Question: Android TextView would not show correctly in HTC NEW ONE as following:
The right word were truncated ( only in HTC NEW ONE )

My xml code as following:
'''
<?xml version="1.0" encoding="utf-8"?>
<RelativeLayout xmlns:android="http://schemas.android.com/apk/res/android"
android:layout_width="fill_parent" android:layout_height="wrap_content"
android:paddingLeft="5dp" android:paddingRight="5dp" android:paddingTop="3dp"
android:paddingBottom="3dp"
android:background="@layout/date_bar">
<RelativeLayout android:layout_width="fill_parent"
android:layout_height="wrap_content" android:paddingLeft="5dp"
android:paddingRight="5dp" android:paddingTop="4dp" android:paddingBottom="5dp"
android:background="@layout/round_corner">
<ImageView android:id="@+id/left_arrow" android:visibility="gone"
android:scaleType="fitCenter" android:layout_height="wrap_content"
android:layout_width="14dp" android:src="@drawable/arrowleft"
android:layout_alignParentLeft="true" android:layout_centerVertical="true"
android:paddingRight="3dp" />
<ImageView android:id="@+id/right_arrow" android:visibility="gone"
android:scaleType="fitCenter" android:layout_height="wrap_content"
android:layout_width="14dp" android:src="@drawable/arrowright"
android:layout_alignParentRight="true" android:layout_centerVertical="true"
android:paddingLeft="3dp" />
<ImageView android:id="@+id/summary_page_battery"
android:layout_toLeftOf="@id/right_arrow" android:scaleType="fitCenter"
android:adjustViewBounds="true" android:visibility="visible"
android:layout_height="80sp" android:layout_width="wrap_content"
android:layout_alignWithParentIfMissing="true" />
<TextView android:id="@+id/summary_page_title" style="@style/SummaryPageTitleStyle"
android:layout_width="wrap_content" android:layout_height="wrap_content"
android:layout_alignParentTop="true" android:layout_toRightOf="@id/left_arrow" />
<TextView android:id="@+id/summary_page_date" style="@style/SummaryPageTitleStyle"
android:layout_width="wrap_content" android:layout_height="wrap_content"
android:layout_alignParentTop="true"
android:gravity="right"
android:singleLine="true"
android:lines="1"
android:layout_toLeftOf="@id/summary_page_battery"
android:layout_toRightOf="@id/summary_page_title"
android:layout_alignWithParentIfMissing="true" />
<TextView android:id="@+id/summary_page_item1_label" style="@style/SummaryPageItemNormalStyle"
android:layout_width="wrap_content" android:layout_height="wrap_content"
android:singleLine="true" android:ellipsize="end"
android:layout_toRightOf="@id/left_arrow" android:layout_below="@id/summary_page_date" />
<TextView android:id="@+id/summary_page_item1_content"
android:layout_alignWithParentIfMissing="true" android:gravity="right"
android:layout_height="wrap_content" android:layout_width="wrap_content"
android:layout_below="@id/summary_page_date" android:paddingLeft="8dp"
android:singleLine="true" android:ellipsize="middle"
android:layout_toLeftOf="@id/summary_page_battery"
android:layout_toRightOf="@id/summary_page_item1_label" />
<TextView android:id="@+id/summary_page_item2_label" style="@style/SummaryPageItemNormalStyle"
android:layout_width="wrap_content" android:layout_height="wrap_content"
android:singleLine="true" android:ellipsize="end"
android:layout_toRightOf="@id/left_arrow" android:layout_below="@id/summary_page_item1_label" />
<TextView android:id="@+id/summary_page_item2_content"
android:gravity="right" android:layout_alignWithParentIfMissing="true"
android:layout_width="wrap_content" android:layout_height="wrap_content"
android:layout_toLeftOf="@id/summary_page_battery"
android:layout_below="@id/summary_page_item1_content"
android:paddingLeft="8dp" android:singleLine="true"
android:ellipsize="middle" android:layout_toRightOf="@id/summary_page_item2_label" />
<TextView android:id="@+id/summary_page_item3_label" style="@style/SummaryPageItemNormalStyle"
android:layout_width="wrap_content" android:layout_height="wrap_content"
android:singleLine="true" android:ellipsize="end"
android:layout_toRightOf="@id/left_arrow" android:layout_below="@id/summary_page_item2_label" />
<TextView android:id="@+id/summary_page_item3_content"
android:paddingLeft="8dp" android:layout_alignWithParentIfMissing="true"
android:layout_width="wrap_content" android:layout_height="wrap_content"
android:layout_toLeftOf="@id/summary_page_battery"
android:layout_below="@id/summary_page_item2_content"
android:gravity="right" android:singleLine="true" android:ellipsize="middle"
android:layout_toRightOf="@id/summary_page_item3_label" />
</RelativeLayout>
</RelativeLayout>
'''
What's wrong with my code ? I have try it on my phone and various simulators. All work properly. I don't know how to solve it
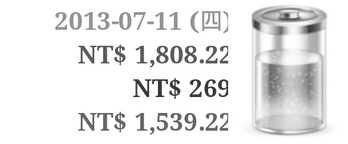
Answer: pay attention to your 'paddingRight' and/or 'marginRight' of 'TextViews' on the left or the 'marginLeft' and/or 'paddingLeft' of your 'ImageView'